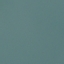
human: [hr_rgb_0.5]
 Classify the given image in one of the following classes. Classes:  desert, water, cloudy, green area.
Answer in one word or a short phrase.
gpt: water